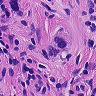
Metastatic tissue present: yes